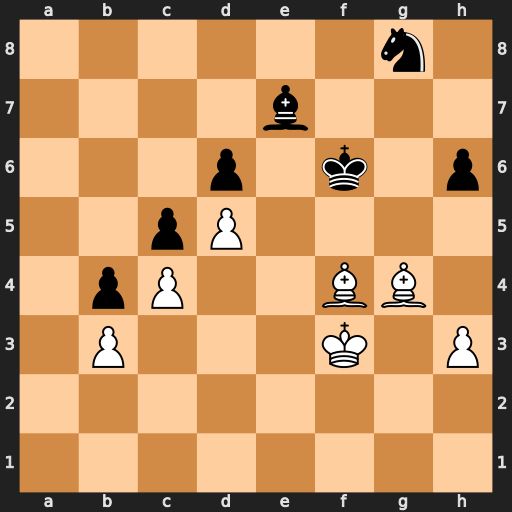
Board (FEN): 6n1/4b3/3p1k1p/2pP4/1pP2BB1/1P3K1P/8/8
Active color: w
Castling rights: -
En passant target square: -
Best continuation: Be6 Kg7 Bxg8